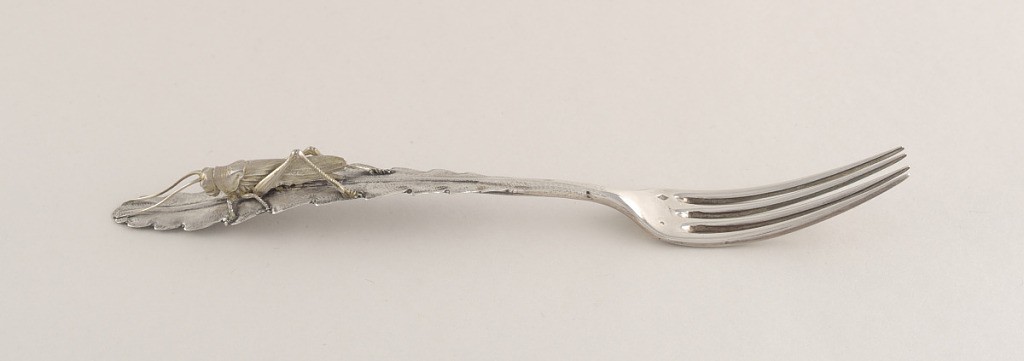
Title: Dessert Fork with Grasshopper on Handle
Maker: Charles Victor Gibert, French
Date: ca. 1890
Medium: gold plated, silver
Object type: fork
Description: Four tined fork with thin tines. Plain narrow stem, continues to form long skinny leaf with gold plated grasshopper perching on span on leaf with antenna reaching forward towards terminal.